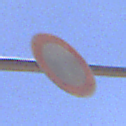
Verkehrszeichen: VerbotFahrzeugeAllerArt
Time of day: Midday
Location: Outdoor (Nature)
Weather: Clear
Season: NotSpecified
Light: Natural